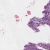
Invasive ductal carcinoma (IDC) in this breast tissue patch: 1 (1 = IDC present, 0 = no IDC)